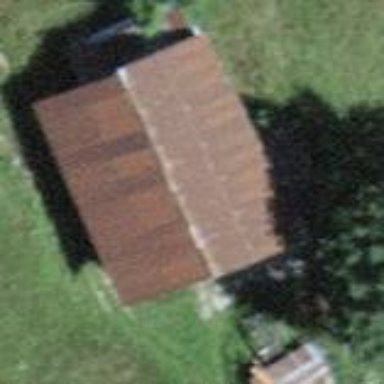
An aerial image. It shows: Rural barn.